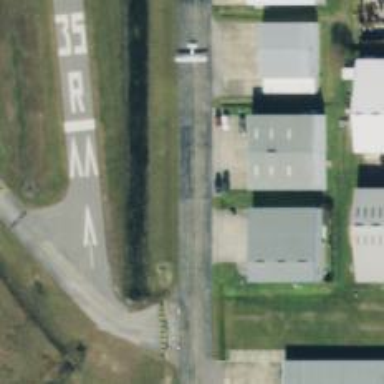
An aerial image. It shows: Service road leading to airport taxiway.